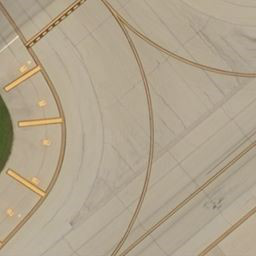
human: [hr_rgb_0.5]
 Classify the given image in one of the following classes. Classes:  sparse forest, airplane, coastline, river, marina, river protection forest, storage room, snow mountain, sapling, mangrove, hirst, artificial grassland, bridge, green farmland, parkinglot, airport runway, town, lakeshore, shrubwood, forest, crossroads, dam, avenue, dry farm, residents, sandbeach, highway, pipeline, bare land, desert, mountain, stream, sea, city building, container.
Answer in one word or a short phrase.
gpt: airport runway